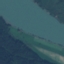
Land use / land cover class: River